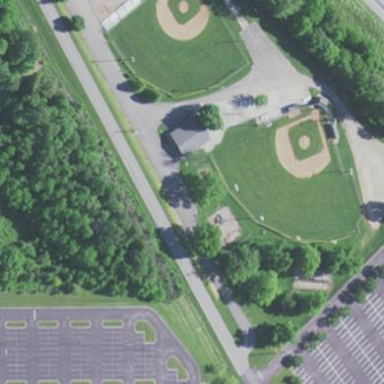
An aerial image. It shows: Baseball pitch for leisure and sports activities.